RGB frame:
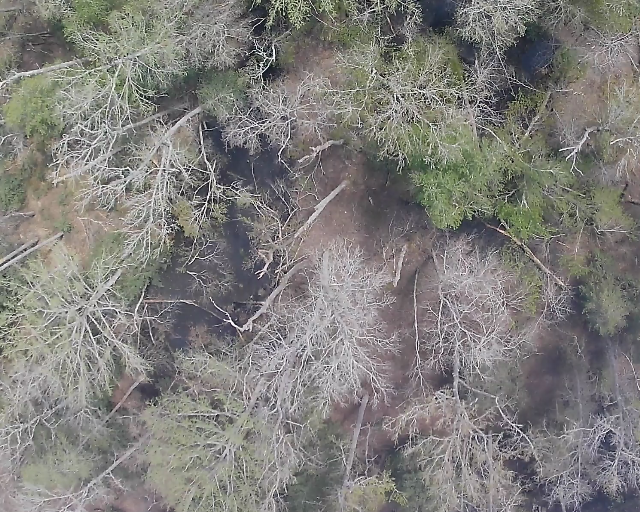
Thermal frame:
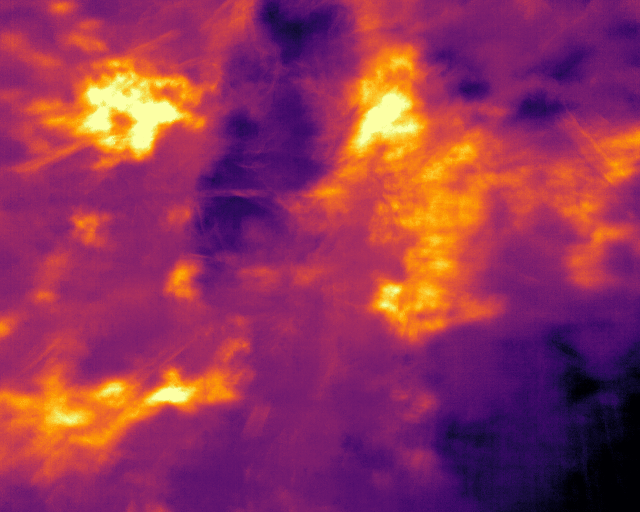
Captured: 2026-02-26 03:46:45
Pixels at or above 80 °C: 0 (fraction of frame: 0)